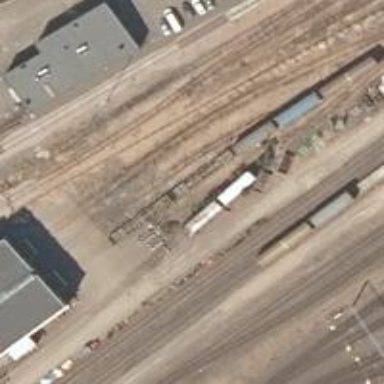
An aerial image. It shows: Railway yard in service.